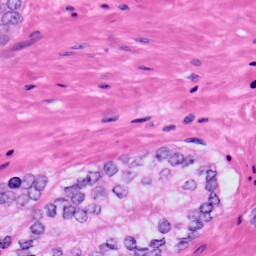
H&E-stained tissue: Prostate